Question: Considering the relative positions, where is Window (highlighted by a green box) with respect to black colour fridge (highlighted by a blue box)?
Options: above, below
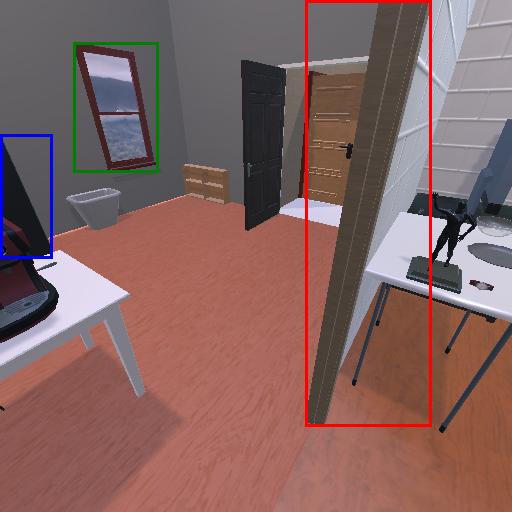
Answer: above